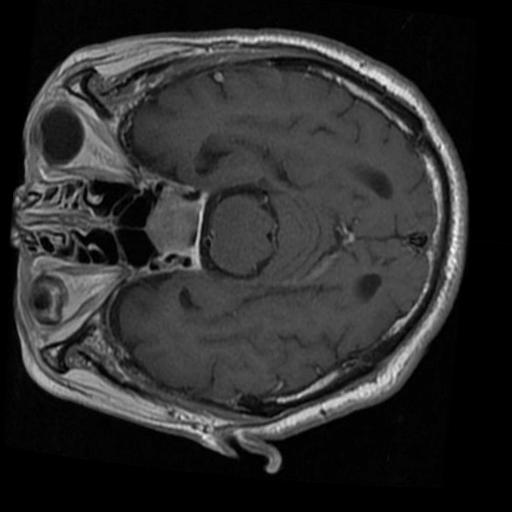
Label: brain_tumor